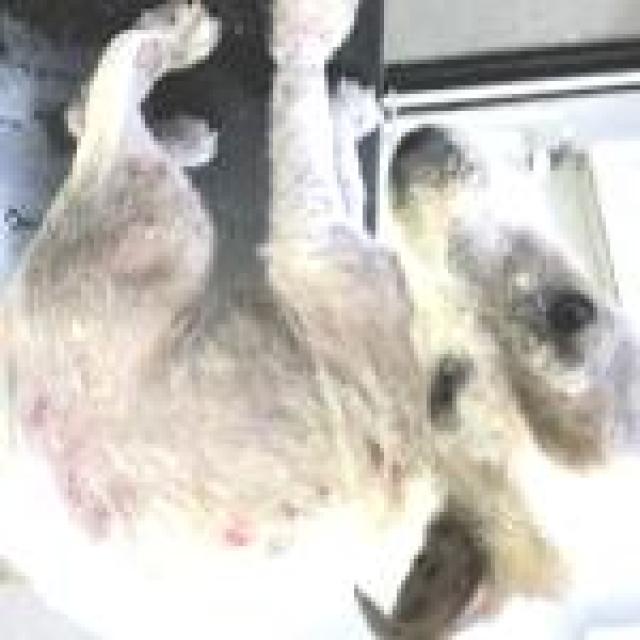
Canine fungal skin infection — characterized by alopecia, scaling, crusting, and circular lesions. Common agents include Malassezia and Candida species.